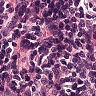
Metastatic tissue present: no